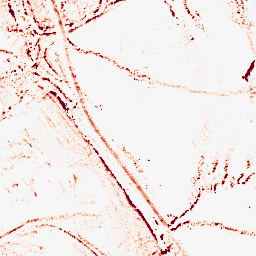
Category: morphological
Decomposition family: morphological_rect
Decomposition parameters: operation: opening
width: 5
height: 5
Upsampling method: sinc_hamming
Upsampling parameters: scale: 4
kernel_size: 16
Upsampling scale: 4